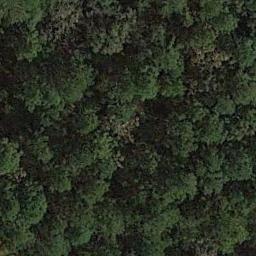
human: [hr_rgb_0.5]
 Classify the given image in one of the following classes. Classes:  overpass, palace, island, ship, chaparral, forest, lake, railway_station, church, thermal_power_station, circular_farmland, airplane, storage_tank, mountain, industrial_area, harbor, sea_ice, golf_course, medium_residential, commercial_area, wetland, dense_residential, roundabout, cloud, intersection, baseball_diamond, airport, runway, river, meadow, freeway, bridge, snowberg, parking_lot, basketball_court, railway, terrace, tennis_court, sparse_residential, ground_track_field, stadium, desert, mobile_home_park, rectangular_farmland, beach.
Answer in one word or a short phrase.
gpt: forest